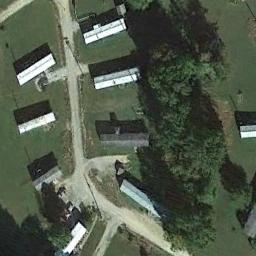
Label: mobile_home_park